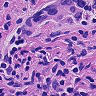
Metastatic tissue present: yes